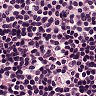
Metastatic tissue present: no